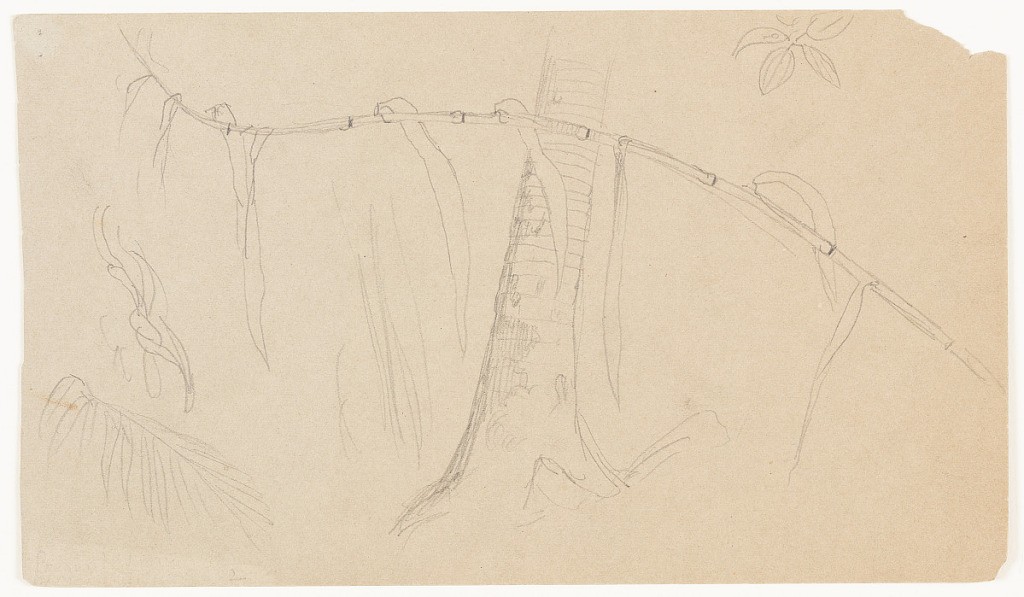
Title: Botanical Sketches, Jamaica
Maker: Frederic Edwin Church, American, 1826–1900
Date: May–September 1865
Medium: Graphite on gray wove paper
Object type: Drawing
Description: Botanical sketches showing a view of the trunk of a palm tree with a vine and other details. At center, the base and trunk of a palm tree is visible, with a group of leaves at upper right. A vine curves across the composition from upper left to lower right. Two details of a vine and a palm frond are visible at lower left.